Field crop: maize
Growth stage: 2
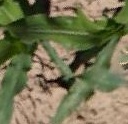
Species: maize